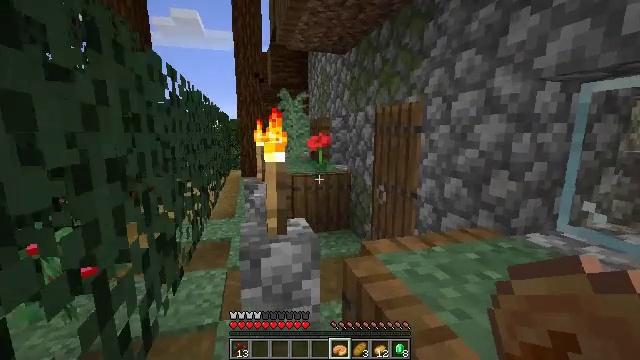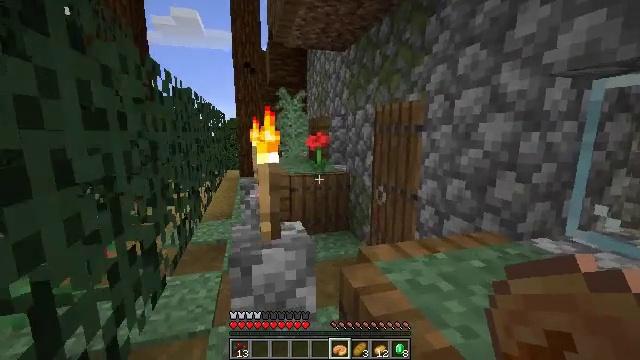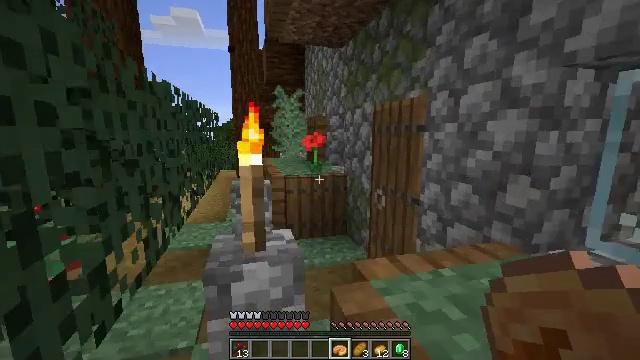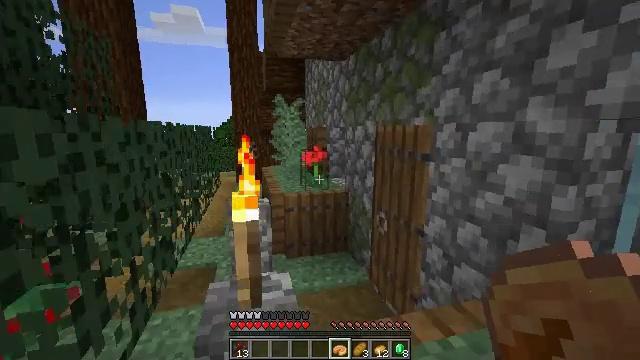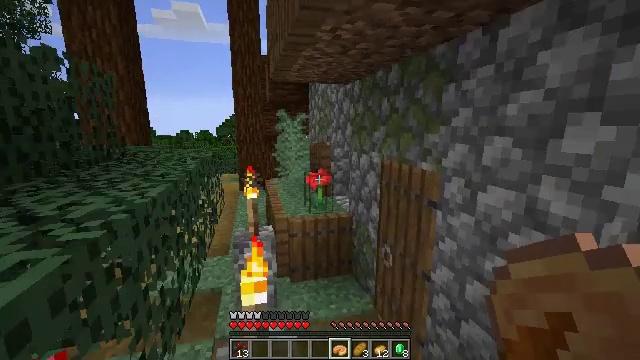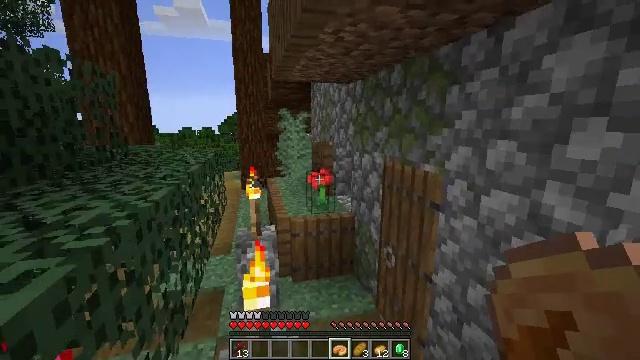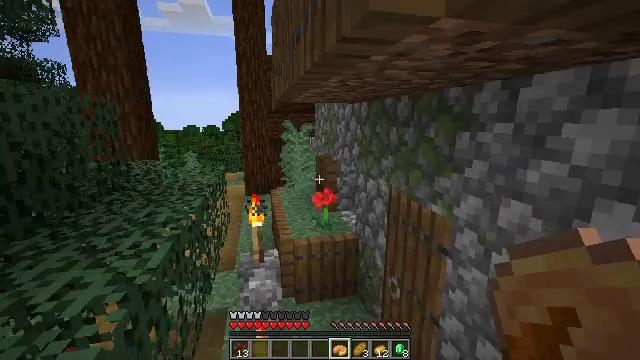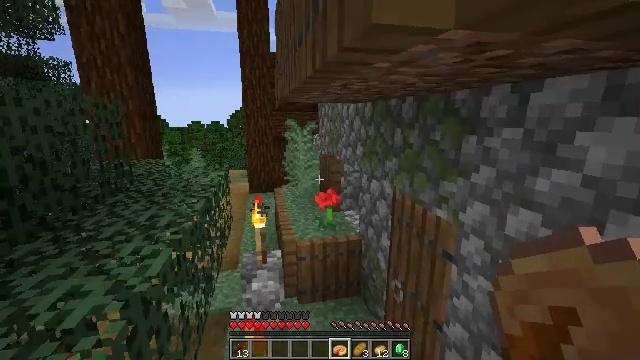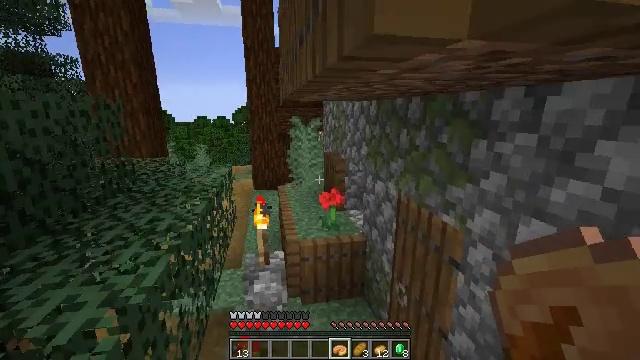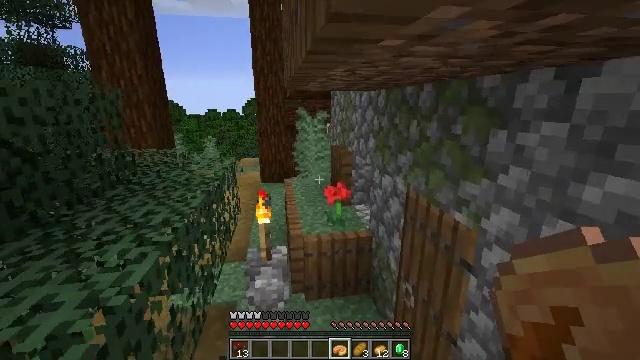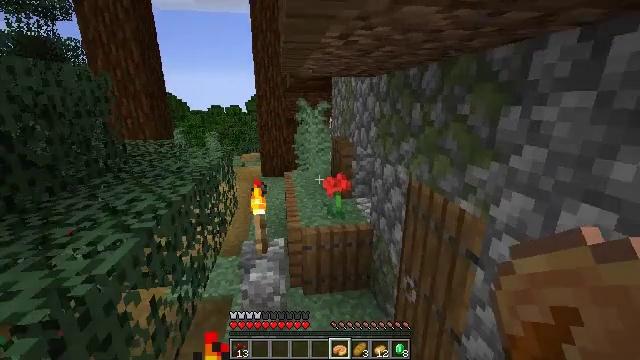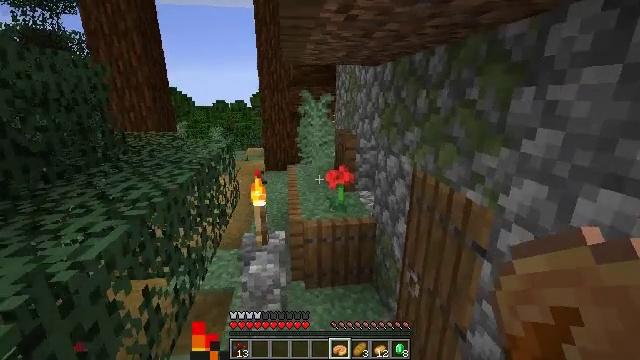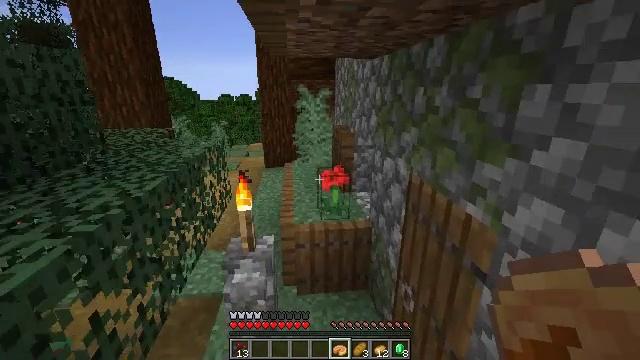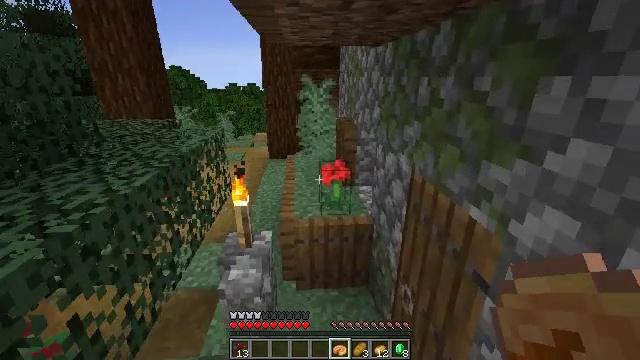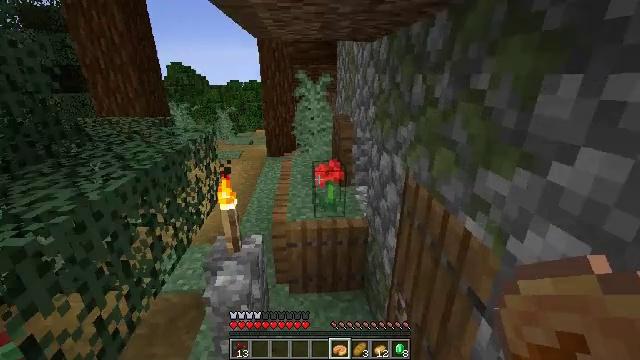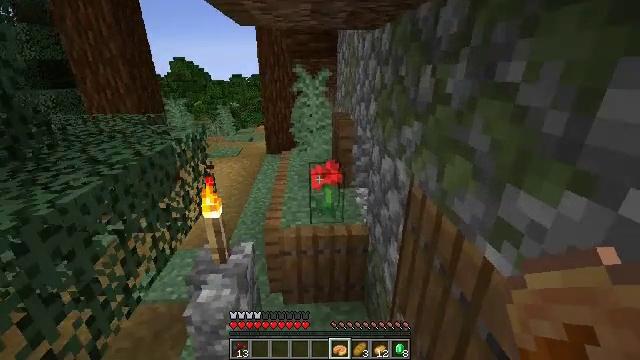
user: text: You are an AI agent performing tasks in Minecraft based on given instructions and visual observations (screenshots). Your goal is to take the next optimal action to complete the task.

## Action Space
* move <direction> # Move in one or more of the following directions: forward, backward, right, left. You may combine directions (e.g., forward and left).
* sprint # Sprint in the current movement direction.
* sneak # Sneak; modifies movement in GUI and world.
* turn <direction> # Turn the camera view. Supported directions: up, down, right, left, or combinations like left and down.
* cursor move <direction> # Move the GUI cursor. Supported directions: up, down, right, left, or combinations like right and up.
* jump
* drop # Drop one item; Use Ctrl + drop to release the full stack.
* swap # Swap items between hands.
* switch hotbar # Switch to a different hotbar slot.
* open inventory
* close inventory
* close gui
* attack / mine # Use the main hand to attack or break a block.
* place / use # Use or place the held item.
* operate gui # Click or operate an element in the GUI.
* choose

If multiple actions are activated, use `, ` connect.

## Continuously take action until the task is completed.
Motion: motion action
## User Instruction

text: Remove the purple carpet from the floor.
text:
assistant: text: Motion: move forward
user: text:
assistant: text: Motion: move forward and move right
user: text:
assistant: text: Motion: move forward and move right, jump
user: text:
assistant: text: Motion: move forward and move right, jump
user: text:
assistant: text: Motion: move forward and move right, jump
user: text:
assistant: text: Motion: move forward and move right, jump
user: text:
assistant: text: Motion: move forward and move right, jump
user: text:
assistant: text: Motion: move forward and move right, turn left and down
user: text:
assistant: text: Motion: move forward and move right, turn left and down
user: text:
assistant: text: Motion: move forward and move right
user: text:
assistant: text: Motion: move forward and move right, turn left
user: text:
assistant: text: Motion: move forward and move right, turn left and down
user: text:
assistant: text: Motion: move forward and move right, turn left and down
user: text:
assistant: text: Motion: move forward
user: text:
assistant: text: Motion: move forward, turn down
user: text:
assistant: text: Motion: move forward, turn down
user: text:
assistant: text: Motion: move forward, turn down
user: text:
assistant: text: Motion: move forward, turn right and down
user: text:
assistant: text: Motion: move forward and move left, turn right and down
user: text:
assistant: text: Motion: move forward and move left, turn right and down
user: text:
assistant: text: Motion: move forward and move left, turn right and down, use / place
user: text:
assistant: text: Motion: move forward and move left, turn right and down, use / place
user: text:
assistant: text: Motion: turn right and up, use / place
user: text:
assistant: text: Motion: turn right and up, use / place
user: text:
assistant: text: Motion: turn left and up
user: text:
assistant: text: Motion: turn left and up
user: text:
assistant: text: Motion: move forward, turn up
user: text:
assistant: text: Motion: move forward, turn up
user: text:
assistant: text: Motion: move forward, turn up
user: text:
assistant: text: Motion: move forward, turn up